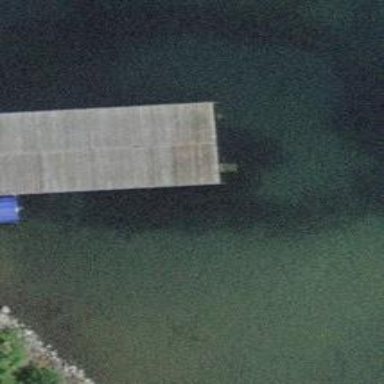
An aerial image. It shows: Man-made pier.